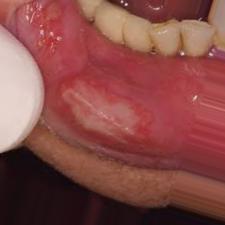
Condition: Mouth Ulcer